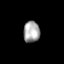
Tissue: skin
Cell type: Others
Senescence score: 0.7384
Nuclear area (px): 342
Mean DAPI intensity: 166.713